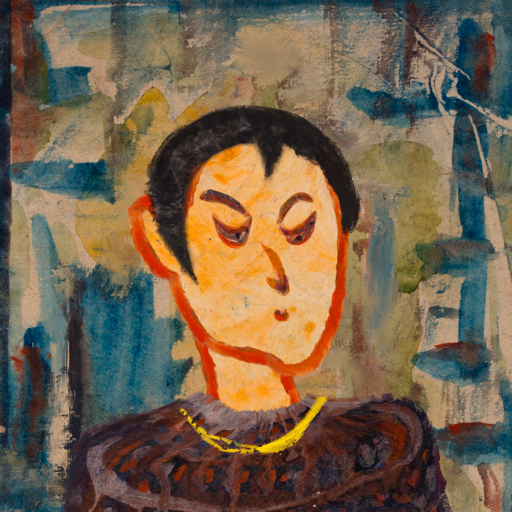
Background: Orphan, Head And Neck Side: Experience, Face Side: Hypocrite, Bust: Hypocrite, Hair Side: Roy_Bahadur, Head Accessory: Blank, Second Necklace: Blank, Necklace: Irani_1, Baby: Blank